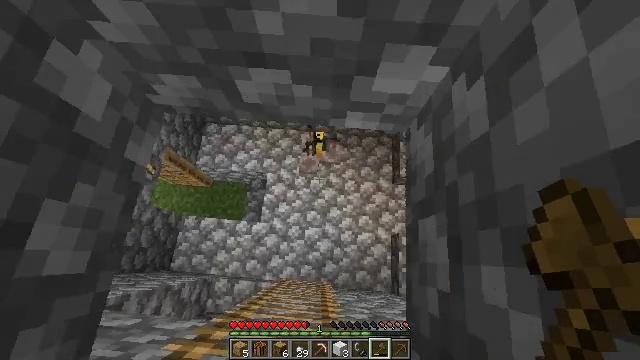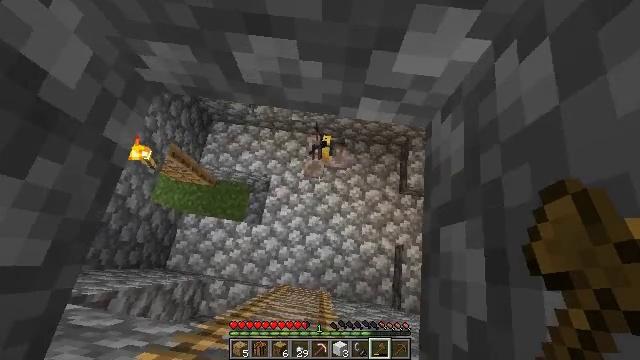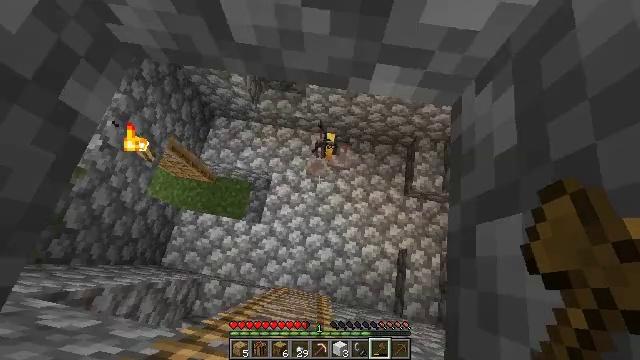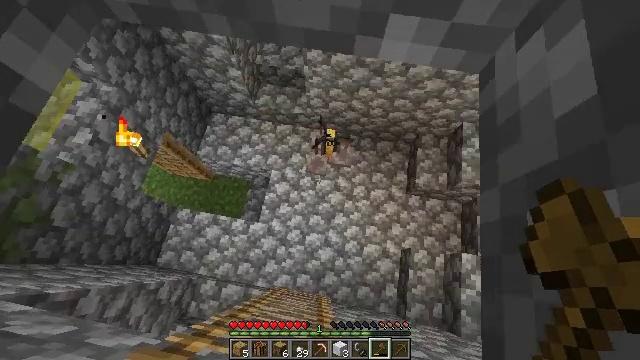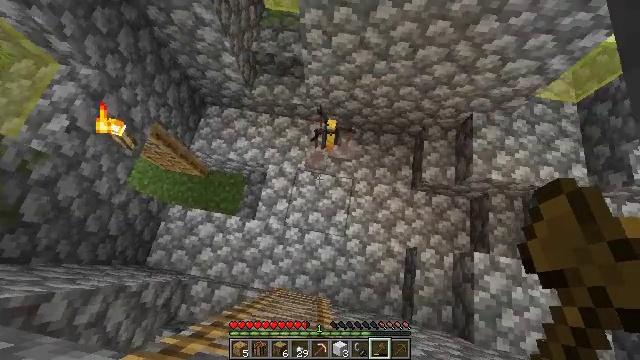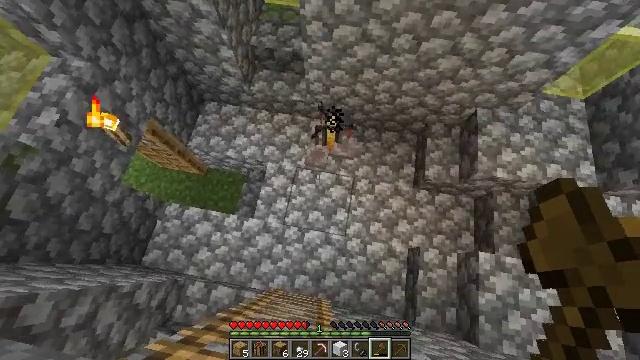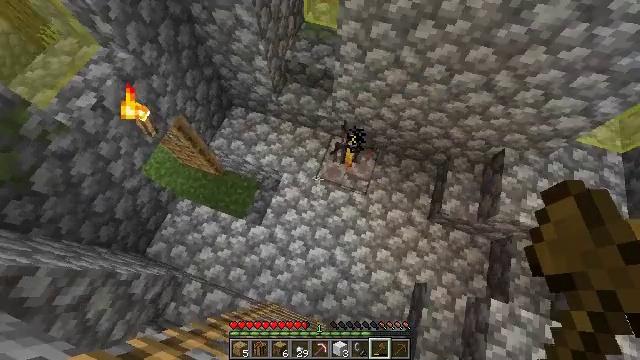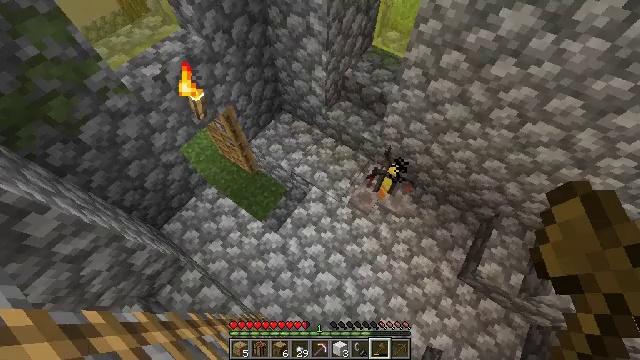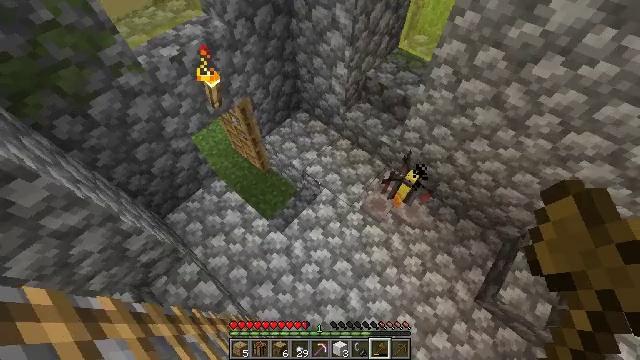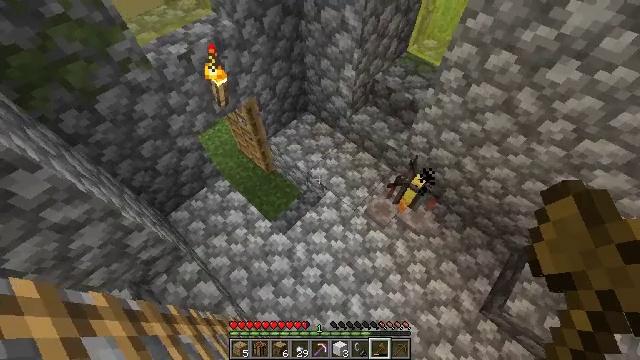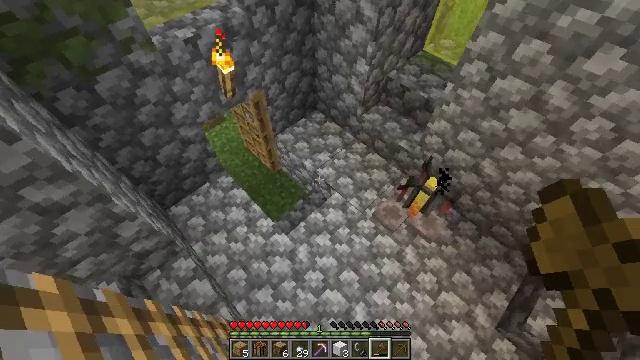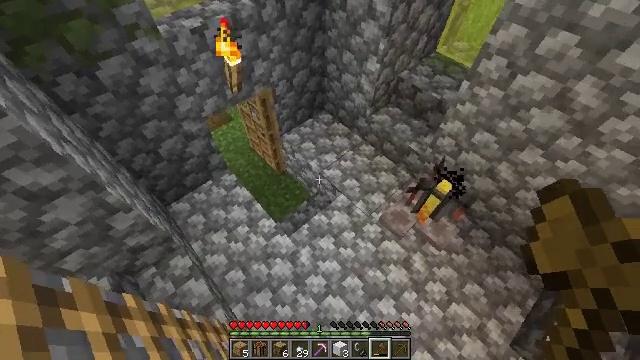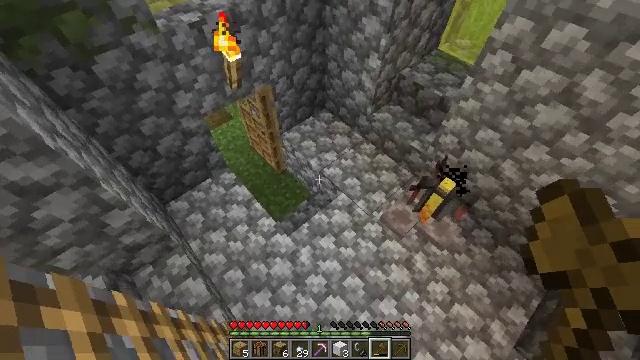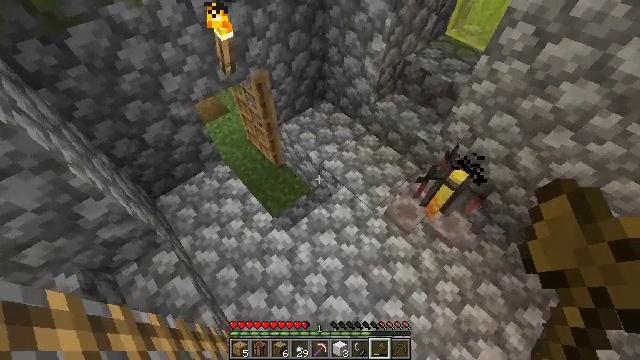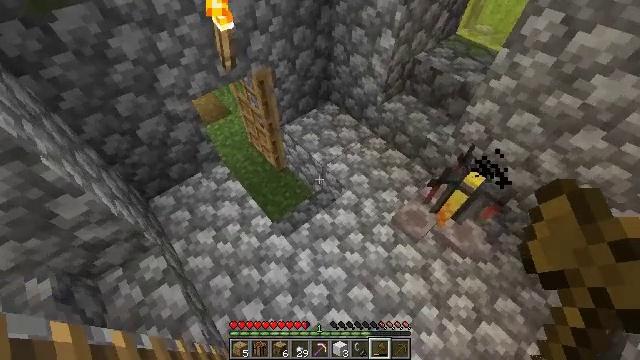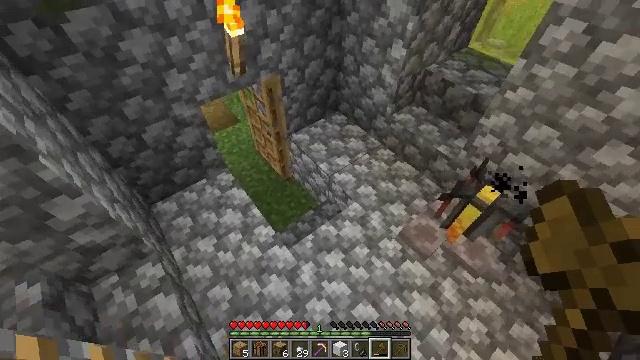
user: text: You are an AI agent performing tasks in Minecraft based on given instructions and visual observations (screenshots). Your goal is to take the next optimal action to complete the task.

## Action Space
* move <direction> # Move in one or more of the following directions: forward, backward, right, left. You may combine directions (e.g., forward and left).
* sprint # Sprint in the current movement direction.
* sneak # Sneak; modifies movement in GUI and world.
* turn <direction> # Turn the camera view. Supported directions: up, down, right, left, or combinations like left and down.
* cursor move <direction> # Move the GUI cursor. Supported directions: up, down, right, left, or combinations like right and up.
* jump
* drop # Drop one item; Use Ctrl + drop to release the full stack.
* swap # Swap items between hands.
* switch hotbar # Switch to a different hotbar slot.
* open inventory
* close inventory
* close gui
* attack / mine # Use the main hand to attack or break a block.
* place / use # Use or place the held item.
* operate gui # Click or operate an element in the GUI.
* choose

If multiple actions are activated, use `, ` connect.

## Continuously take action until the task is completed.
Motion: motion action
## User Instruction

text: Mine a chest to move it.
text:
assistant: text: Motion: turn left and up
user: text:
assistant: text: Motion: turn left
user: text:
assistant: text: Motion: no_op
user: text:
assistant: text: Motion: no_op
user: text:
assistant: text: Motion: no_op
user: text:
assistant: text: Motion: turn left and up
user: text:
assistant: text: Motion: turn left and up
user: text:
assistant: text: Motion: turn left and up
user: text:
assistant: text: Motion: turn left
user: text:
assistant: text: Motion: turn left and up
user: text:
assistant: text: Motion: turn left and up
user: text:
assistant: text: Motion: move forward
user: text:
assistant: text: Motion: move forward
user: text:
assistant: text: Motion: move forward, turn left and up
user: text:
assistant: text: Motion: move forward, turn left and up
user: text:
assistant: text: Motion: move forward, turn left and up
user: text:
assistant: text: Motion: move forward, turn left and up
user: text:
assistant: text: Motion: move forward, turn left and up
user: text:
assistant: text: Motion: move forward, turn left and up
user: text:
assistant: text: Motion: move forward, turn left
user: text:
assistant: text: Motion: move forward, turn left and up
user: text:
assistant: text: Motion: move forward, turn left and up
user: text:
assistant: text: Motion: move forward, turn left and up
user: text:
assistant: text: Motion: move forward, turn left and up
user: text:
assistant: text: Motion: move forward
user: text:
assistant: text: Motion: move forward, turn left and up
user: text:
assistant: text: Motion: move forward, turn left and up
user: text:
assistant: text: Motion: move forward, turn left and up
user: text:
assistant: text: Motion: move forward, turn left and up
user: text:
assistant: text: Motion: move forward, turn left and up